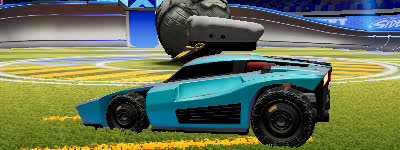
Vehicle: breakout